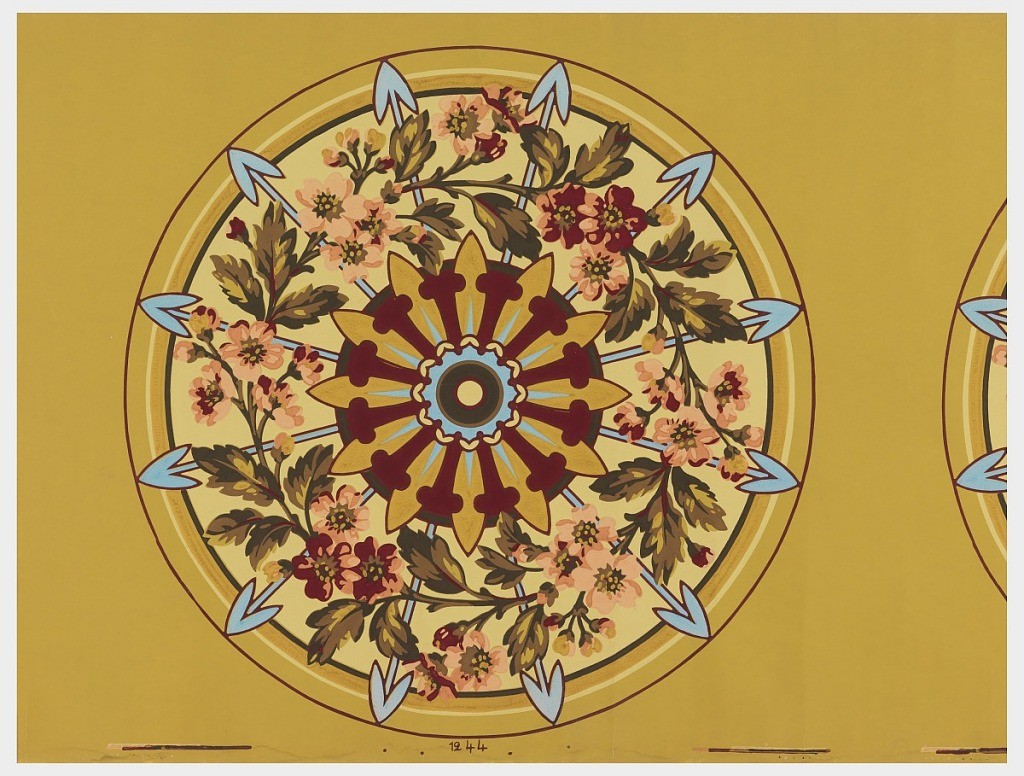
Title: Ceiling medallion
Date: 1875–1906
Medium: Block-printed paper
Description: Wallpaper roll.  Round ceiling medallion; vining floral and foliage over circular center with arrows. Printed on ocher ground.